Question: I am created a Symfony2 project in NetBeans 7.3 .
The project created successfully but NetBeans shows syntax errors in some of vendor package files of my Symfony2 project.
All things that i did was :
1.Download netbeans 7.3(php) and install it.
2.Download "Symfony 2.3.2 with vendors" zip file.
3.Insert into tools-->Symfony2 the adress of zip file.
4.Created the project.
Errors are from 5 or 6 file on vendor package files , some of them are PHP files and others are twig files.

i apperciate for any bit of help.thansk
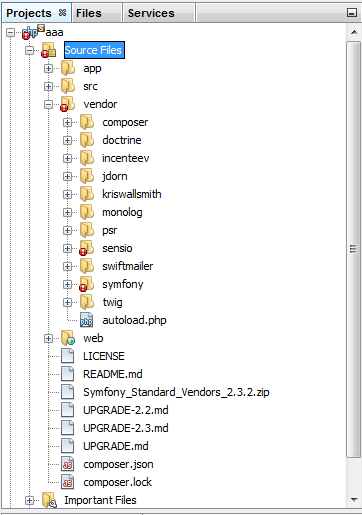
Answer: Netbeans will show errors in some of the vendor files because, well, they contain "errors". For example, under the Sensio generator bundle, there are some template type controller files with a php extension. The files themselves are not valid php and hence get flagged by netbeans.
It is annoying but it's just something you have to ignore. Or maybe coax the vendors to tweak their code. Some folks are trying to get netbeans to skip these sorts of errors but no luck so far.
More info here: <URL>